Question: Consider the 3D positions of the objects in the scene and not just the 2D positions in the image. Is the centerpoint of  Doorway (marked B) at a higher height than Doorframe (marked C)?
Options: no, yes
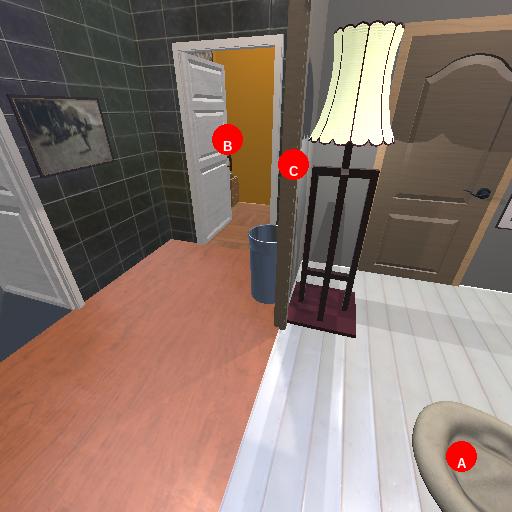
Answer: no